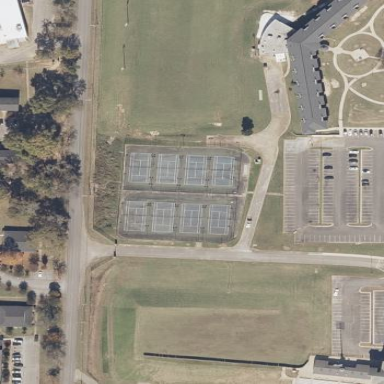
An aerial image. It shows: Tennis court on the leisure land pitch.